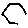
Label: hexagon